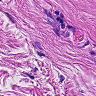
Metastatic tissue present: no